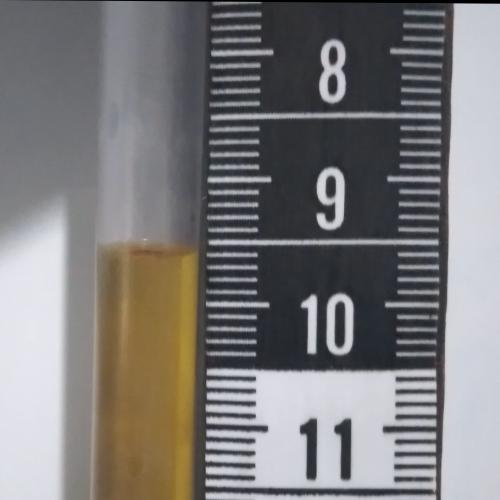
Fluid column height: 9.6 cm